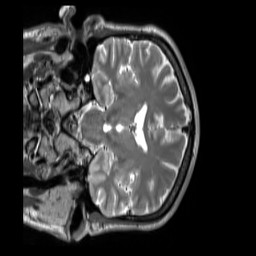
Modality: T2w
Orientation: coronal
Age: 52
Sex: male
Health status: ill
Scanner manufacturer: siemens
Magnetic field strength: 3 T
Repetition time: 2.8 s
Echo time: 0.326 s